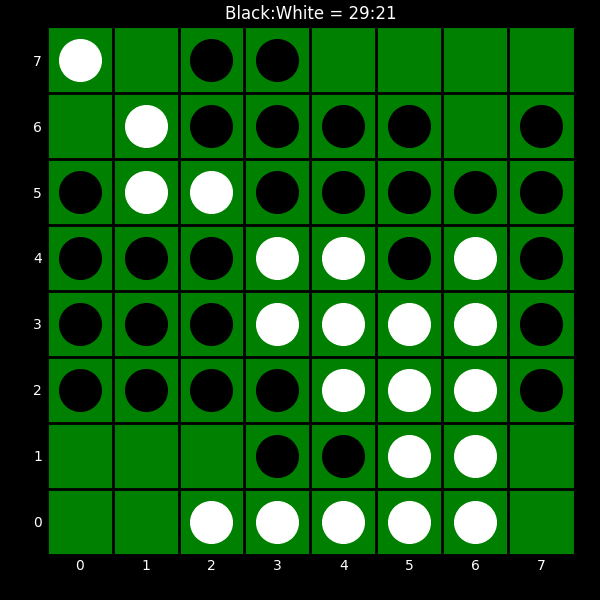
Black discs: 29
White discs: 21